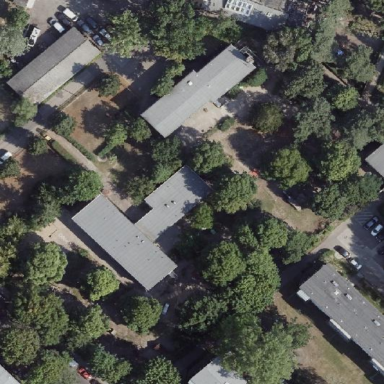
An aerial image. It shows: Kindergarten.